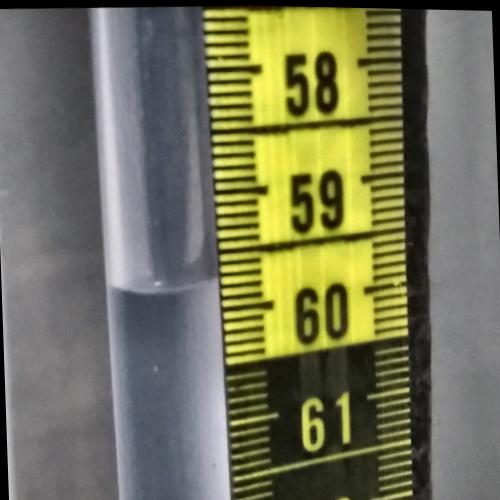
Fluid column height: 59.8 cm